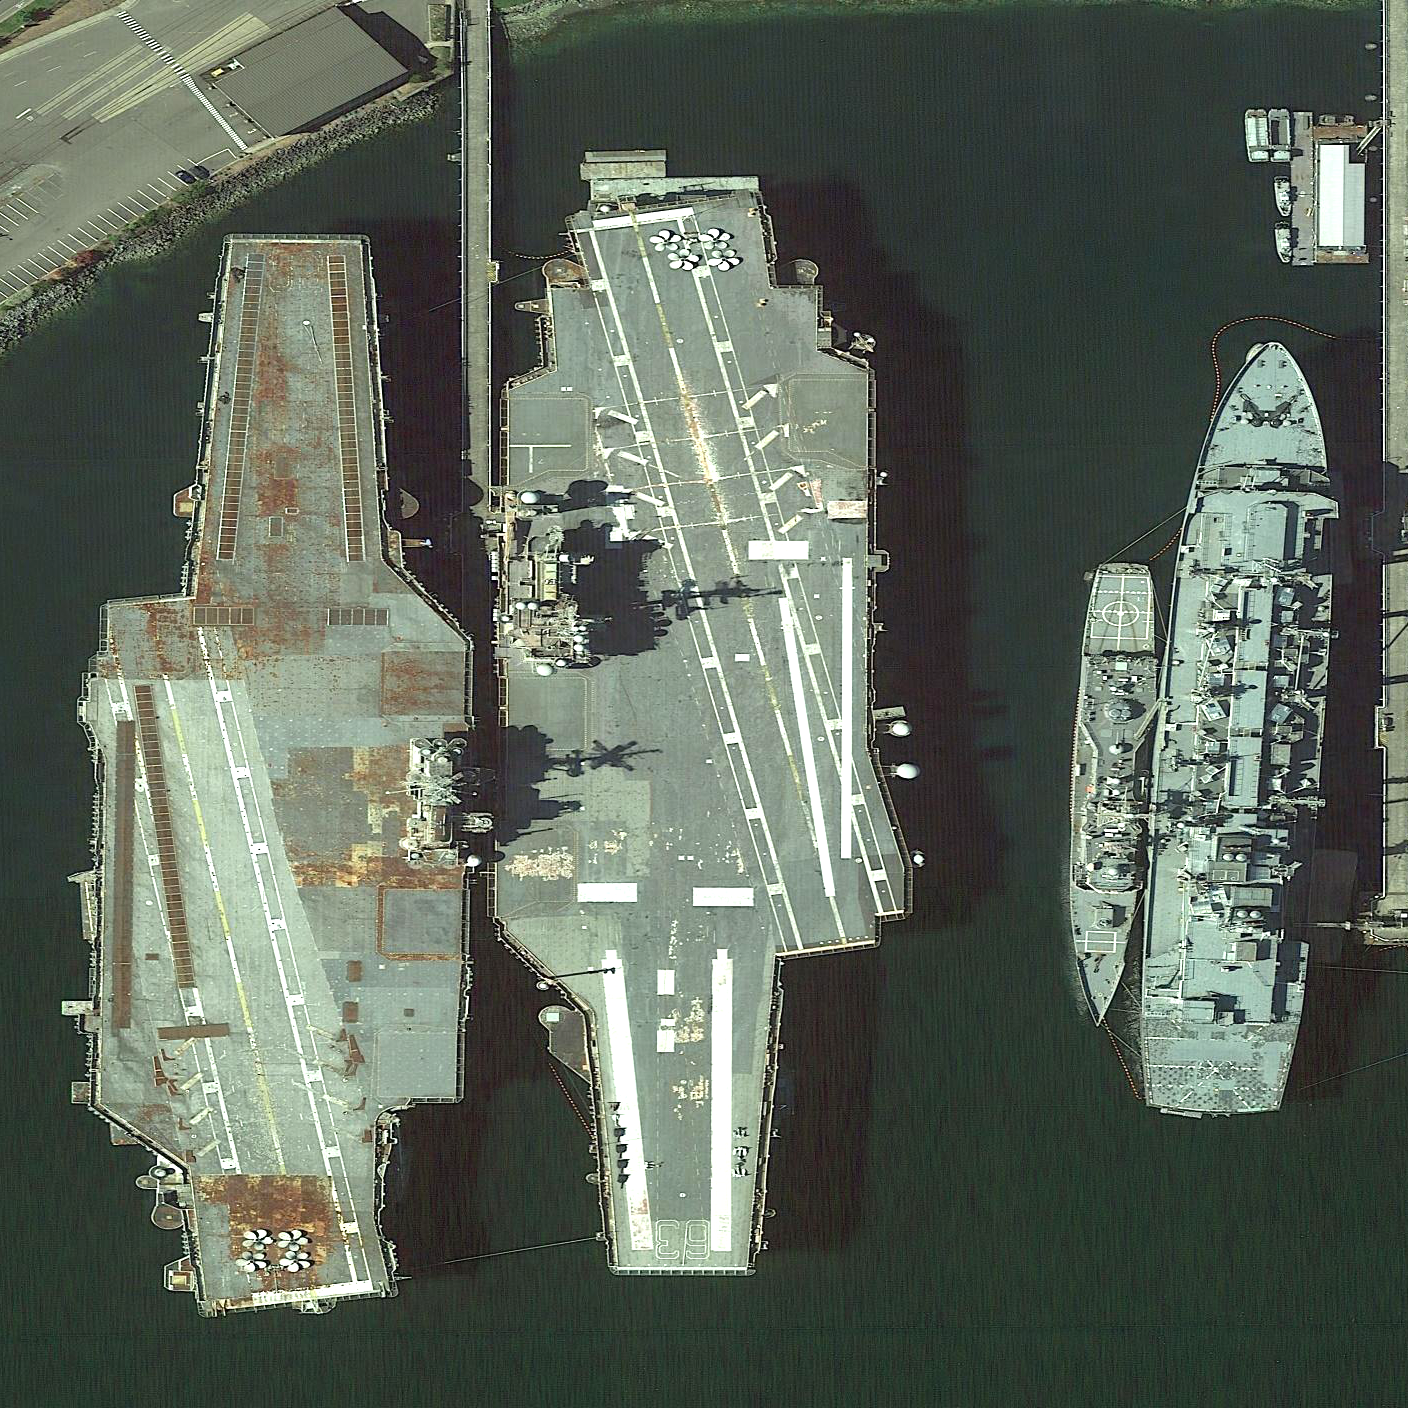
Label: aircraft_carrier